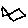
Label: fish